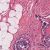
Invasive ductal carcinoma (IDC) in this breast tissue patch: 0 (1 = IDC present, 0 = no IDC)